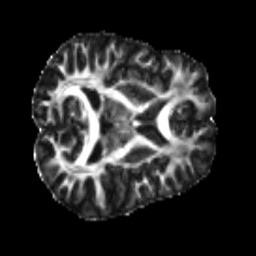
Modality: FA
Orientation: axial
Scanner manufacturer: siemens
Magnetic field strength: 3 T
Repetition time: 4 s
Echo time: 0.0594 s